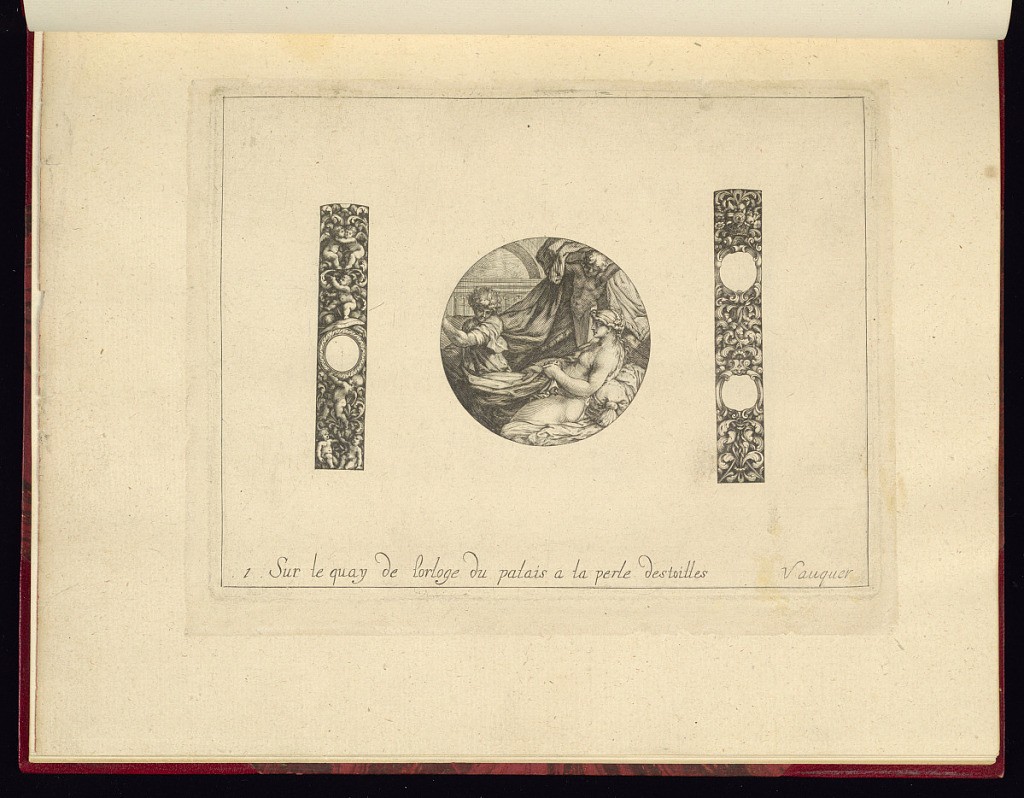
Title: Designs for a Watchcase Lid or Medallion and Friezes
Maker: Jacques Vauquer, French, 1621–1686
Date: ca. 1660-70
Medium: Engraving on laid paper
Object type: Print
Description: Design for a medallion or the lid of a circular watchcase with a man pulling away the sheets/ fabric covering a nude woman. The woman holds the fabric trying to keep herself covered. A telamon or atlantad hemi-figure holds the excess fabric above the head of the woman. In the background an arch and pilasters. The design is flanked by two vertical friezes featuring scrolling acanthus leaves, baskets of flowers, cartouches, masks, and winged putti. The plate is numbered and signed.